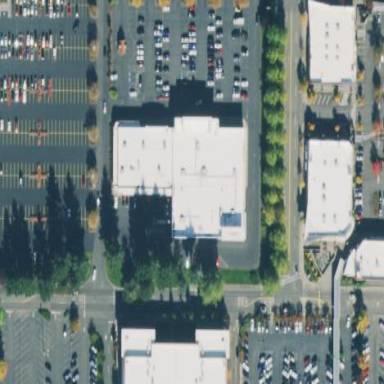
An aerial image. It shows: Department store building.